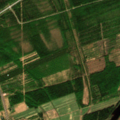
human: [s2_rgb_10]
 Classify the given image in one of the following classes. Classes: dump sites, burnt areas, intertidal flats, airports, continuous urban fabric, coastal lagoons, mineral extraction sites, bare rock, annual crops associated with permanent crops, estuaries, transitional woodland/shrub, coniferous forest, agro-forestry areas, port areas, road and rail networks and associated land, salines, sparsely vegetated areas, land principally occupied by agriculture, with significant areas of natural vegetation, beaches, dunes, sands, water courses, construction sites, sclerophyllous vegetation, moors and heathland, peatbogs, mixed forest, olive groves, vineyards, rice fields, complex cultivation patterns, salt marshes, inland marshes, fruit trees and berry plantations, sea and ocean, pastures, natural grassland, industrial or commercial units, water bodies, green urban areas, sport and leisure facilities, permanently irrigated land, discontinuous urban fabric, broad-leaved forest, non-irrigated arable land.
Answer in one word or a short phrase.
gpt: discontinuous urban fabric, land principally occupied by agriculture, with significant areas of natural vegetation, mixed forest